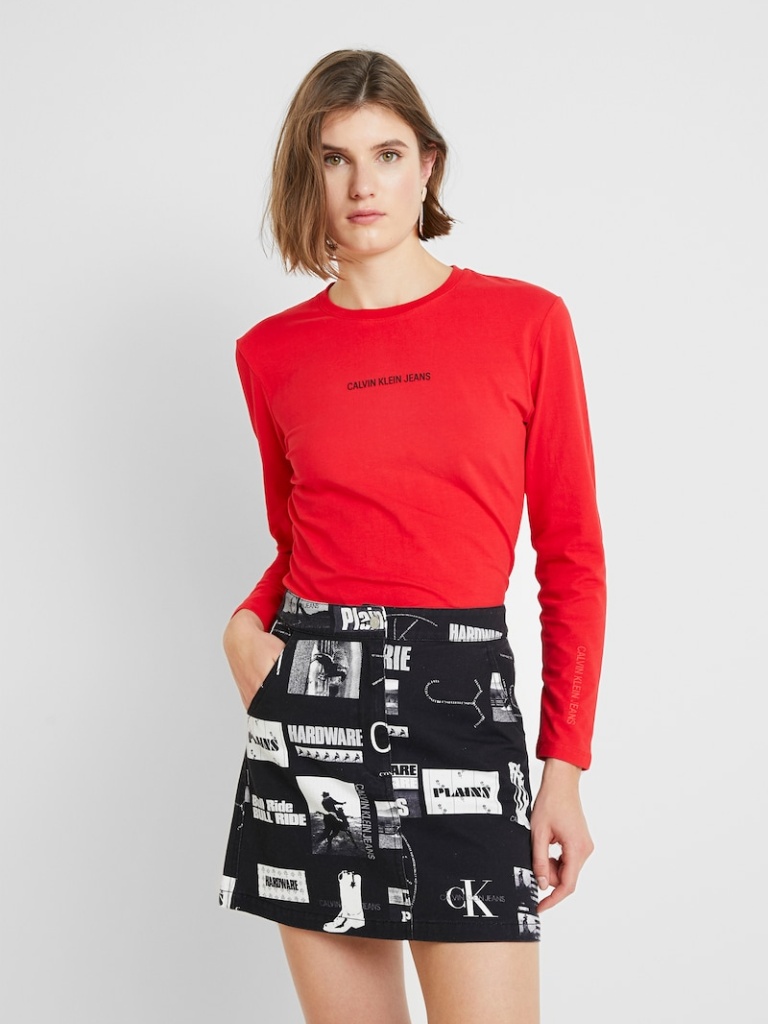
cotton tight a long-sleeved with the sleeves down hip length Fully Tucked in crew t-shirt